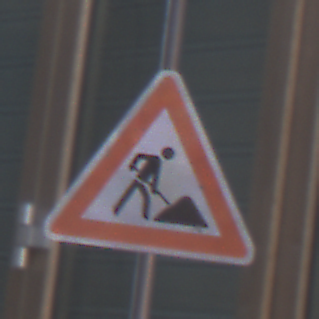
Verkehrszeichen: Arbeitsstelle
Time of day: MorningAfternoon
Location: Outdoor (Urban)
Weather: PartlyCloudy
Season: NotSpecified
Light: Natural